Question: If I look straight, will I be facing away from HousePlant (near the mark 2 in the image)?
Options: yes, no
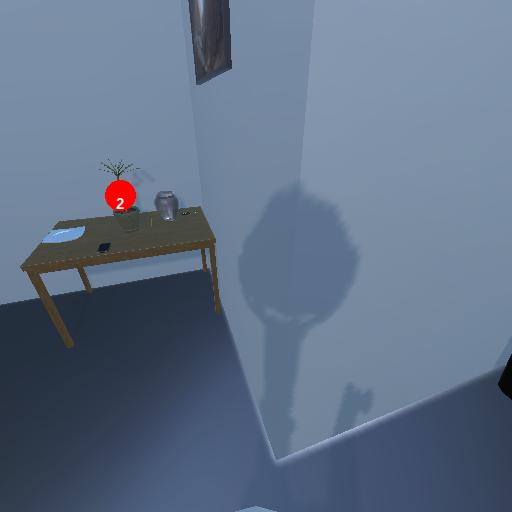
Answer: yes